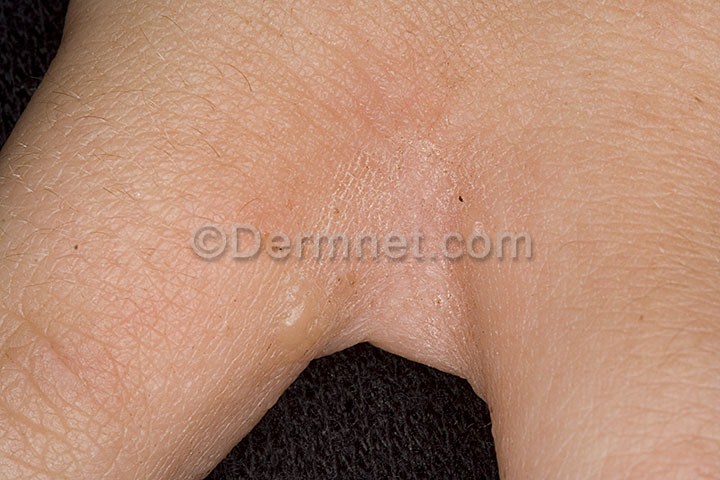
Disease: Scabies Lyme Disease and other Infestations and Bites